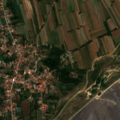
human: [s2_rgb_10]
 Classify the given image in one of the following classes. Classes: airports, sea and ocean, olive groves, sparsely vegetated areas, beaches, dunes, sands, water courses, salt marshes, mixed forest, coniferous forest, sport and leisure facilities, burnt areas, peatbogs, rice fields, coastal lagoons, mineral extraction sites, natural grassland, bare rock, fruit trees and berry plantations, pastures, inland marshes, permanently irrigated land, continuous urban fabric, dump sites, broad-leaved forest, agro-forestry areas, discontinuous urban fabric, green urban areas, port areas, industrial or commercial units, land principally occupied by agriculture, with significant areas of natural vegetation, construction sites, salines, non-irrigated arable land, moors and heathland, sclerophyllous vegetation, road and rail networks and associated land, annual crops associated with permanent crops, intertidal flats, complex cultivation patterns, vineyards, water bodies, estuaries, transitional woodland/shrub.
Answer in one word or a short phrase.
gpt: discontinuous urban fabric, dump sites, non-irrigated arable land, land principally occupied by agriculture, with significant areas of natural vegetation, transitional woodland/shrub